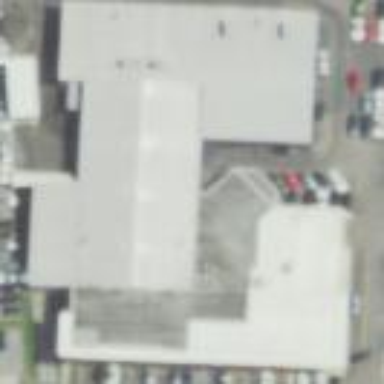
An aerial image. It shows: Building.